Question: I am working in a hard Prolog project/puzzle but I cant find the solution.
I would thank any help.
The practice is to model and solve logic programming through a maze.
It consists of rooms, doors and keys. When two rooms are connected they are connected through a door which is closed by one or more locks, which will require to be opened to move from one room to the other. Keys and locks are indistinct , IE any key opens any lock. After opening a door it is always open, but the key's stuck in the lock and can not be recovered (lost forever), so that for opening each door they will take many keys and locks. In each room there can be unused keys, which can be collected for further opening new doors. Initially we have no keys.
The solution program must define a predicate camino / 3 (camino is road in Spanish) such that ('A', 'F', 'X') is true if 'X' is a road leading to the room 'F' based on the stay, so that you can go opening the door with the keys corresponding available at all times. The road shall be calculated as a list of the names of the rooms in the order in which they cross (and thus starting at 'A' and ending at 'F').
The program will define a predicate 'e / 2' of the form 'e (E , L )' for each room 'E', where 'L' is the number of keys contained in that room. You also define a predicate 'p / 3' of the form 'p (E1, E2 , C)' for each door, where 'C' is the number of locks having the door that connects 'E1' and 'E2' rooms. The program should maintain the state of the rooms (if they have keys or not) and doors (if already open or still
locked) at all times.
An example would be (<URL>:

'''
%rooms+ number of keys
e(a,1).
e(b,2).
e(c,1).
e(d,0).
e(e,0).
e(f,0).
%Doors
p(a,b,1).
p(a,c,1).
p(b,d,1).
p(c,e,1).
p(d,f,1).
p(e,f,2).
'''
Results should be:
'''
?- camino(a,f,X).
X = [a,b,a,c,d,f] ?
yes
?- camino(a,f,X).
X = [a,c,d,f] ?
yes
'''
This is my current code. It finds its way to the destiny but it's not correct. Also I still haven't applied the cuts so that it only gives me one answer:
'''
%CODE
% these are the rooms and the number of keys they contain
e(a,1).
e(b,2).
e(c,1).
e(d,0).
e(e,0).
e(f,0).
%these are the doors and the number of keys needed to open them
p(a,b,1).
p(a,c,1).
p(b,d,1).
p(c,e,1).
p(d,f,1).
p(e,f,2).
concatenate([],L,L).
concatenate([X|M],L,[X|Y]) :-
concatenate(M,L,Y).
%%%%%%%%%%%%%
camino(A,F,X):-
A==F, %check if we start at the destiny
concatenate([],[F],X).
%%%%%%%%%%%%%%%%%%%%%%%%%%
camino(A,F,X):-
A\==F, %check if we dont start at the destiny
concatenate([],[A],R),
findRoad(A,F,0,R,X).
%%%%%%%%%%%%%%%%%%
%TRUE if x is a road (list) that leads to room F starting from A
%
findRoad(A,F,K,R,X):- %k is key --- initial keys
addkey(A,K,L), %L new key--- number of keys after we add the keys of the room
pickkey(A), %we put the number of keys of the room to 0
passDoor(A,L,P,_), %P is position-- position of the new room
opendoor(A,P), %we put the number of keys needed to pass the door to 0
P == F, %we check if we have finished
concatenate(R,[P],X). %we concatenate the destiny and end
findRoad(A,F,K,R,X):- %k is key --- initial keys
addkey(A,K,L), %L new key--- number of keys after we add the keys of the room
pickkey(A), %we put the number of keys of the room to 0
passDoor(A,L,P,L2), %P is position-- position of the new room
opendoor(A,P), %we put the number of keys needed to pass the door to 0
P \== F, %we check we haven't finished
concatenate(R,[P],R2),%we concatenate the path we have for the moment
findRoad(P,F,L2,R2,X).
addkey(A,K,L):-
e(A,N),
L is K+N.
passDoor(A,L,P,L2):-
p(A,P,W),
L2 is L-W,
L2 >= 0.
passDoor(A,L,P,L2):-
p(P,A,W),
L2 is L-W,
L2 >= 0.
pickkey(A):-
e(A,_) = e(A,0).
opendoor(A,P):-
p(A,P,_) = p(A,P,0).
opendoor(A,P):-
p(P,A,_) = p(P,A,0).
'''
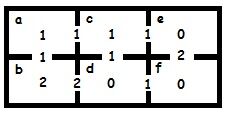
Answer: A method, that does not provides the optimal path (in the sense of minimal number of steps between rooms), but fulfills the request is as following. Main rule is:
'''
path( Orig, Dest, Res ) :-
e( Orig, Keys ),
nextDoor( Dest, [(Orig,Orig)], Keys, [_|OpenDoors] ), !,
joinDoors( Orig, OpenDoors, [Orig], Res ), !.
'''
that means, after init the number of keys with the keys of the initial room, algorithm will decide in which order the doors must be opened (nextDoor), and second will find the path between one door to next door in previous list.
The rationalle is: at a given moment, we have a set of open doors, and a set of rooms connected by these open doors. Movement across the area of open doors and visited rooms is free, doors are already open and visited rooms has not yet keys. Thus, we are only interested in decide which is the next door we must open. The rules to decide this order of doors to open is:
'''
nextDoor( Dest, OpenDoors, _, Res ) :-
visitedRoom( Dest, OpenDoors ),
!,
reverse( OpenDoors, Res ).
nextDoor( Dest, OpenDoors, Keys, Res ) :-
/* choice a visited room */
visitedRoom( Room, OpenDoors ),
/* next door not yet open */
door( Room, NextRoom, DoorCost ),
\+ member( (Room,NextRoom), OpenDoors ),
\+ member( (NextRoom,Room), OpenDoors ),
/* we can open door ? */
DoorCost =< Keys,
/* do not open doors to rooms already visited */
\+ visitedRoom( NextRoom, OpenDoors ),
/* ok, cross door and next one */
e( NextRoom, RoomAward ),
Keys2 is Keys-DoorCost+RoomAward,
nextDoor( Dest, [(Room,NextRoom)|OpenDoors], Keys2, Res ).
'''
where two utilities are used, one to provide bidirectional paths:
'''
door(From,To,Cost) :-
( p(From,To,Cost); p(To,From,Cost) ).
'''
and another one to find the rooms in the area of already visited ones (rooms connected by open doors):
'''
visitedRoom( Room, OpenDoors ) :-
( member( (_,Room), OpenDoors ); member( (Room,_), OpenDoors ) ).
'''
The second step is go from one door to the next door following the previous order.
'''
joinDoors( _, [], Path, Res ) :-
reverse( Path, Res ).
joinDoors( CurrentRoom, [ (RoomBeforeDoor, RoomAfterRoom ) | Q ], Path, Res ) :-
roomToRoom( CurrentRoom, RoomBeforeDoor, [], Path2 ),
append( Path2, Path, Path3 ),
joinDoors( RoomAfterRoom, Q, [RoomAfterRoom|Path3], Res ).
'''
where roomToRoom is a clasical algorithm to find a path (TODO: optimize to find the shortest path):
'''
roomToRoom( DestRoom, DestRoom, Path, Path ) :- !.
roomToRoom( CurrentRoom, DestRoom, Path, Res ) :-
door( CurrentRoom, NextRoom, _ ),
\+ member( NextRoom, Path ),
roomToRoom( DestRoom, NextRoom, [NextRoom|Path], Res ).
'''
If we try with the data provided in the example:
'''
e(a,1).
e(b,2).
e(c,1).
e(d,0).
e(e,0).
e(f,0).
p(a,b,1).
p(a,c,1).
p(b,d,2). /* corrected */
p(c,d,1). /* add */
p(c,e,1).
p(d,f,1).
p(e,f,2).
'''
the result is:
'''
?- path(a,f,Path).
Path = [a, b, a, c, d, f].
'''